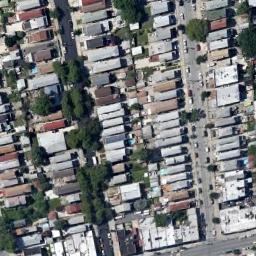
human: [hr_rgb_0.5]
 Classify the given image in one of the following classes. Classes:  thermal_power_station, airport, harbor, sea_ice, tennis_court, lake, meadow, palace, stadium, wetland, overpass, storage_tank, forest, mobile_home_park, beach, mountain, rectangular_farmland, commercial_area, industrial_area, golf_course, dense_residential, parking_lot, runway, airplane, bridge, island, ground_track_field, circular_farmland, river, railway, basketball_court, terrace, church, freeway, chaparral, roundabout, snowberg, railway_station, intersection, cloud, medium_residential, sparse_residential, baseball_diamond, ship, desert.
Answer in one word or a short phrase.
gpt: dense_residential